Question: Currently i have this (ignore the text on the top).

where i draw the red zone on the bottom with a another Series with the StackedArea chartType and i set all the values to -2. How do i do this the right way where i can manage the "red zones" and place them between any values i want?
here is the code for the chart in the picture <URL>
edit: whoops, i forgot i had custom classes for creating Controls in the code just delete all the labels and create the Panel manualy with 500x500 size or whatever
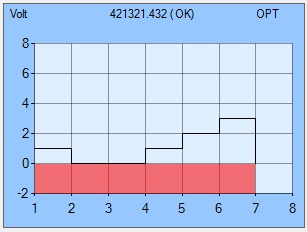
Answer: I came to the solution with this
'''
double[] yValue21 = { 5, 5, 5, 5, 5, 5, 5 };
double[] yValue22 = { 8, 8, 8, 8, 8, 8, 8 };
series.ChartType = SeriesChartType.Range;
series.Color = Color.FromArgb(70, 255, 0, 0);
chart.Series.Add(series);
chart.Series[2].Points.DataBindY(yValue21, yValue22);
'''